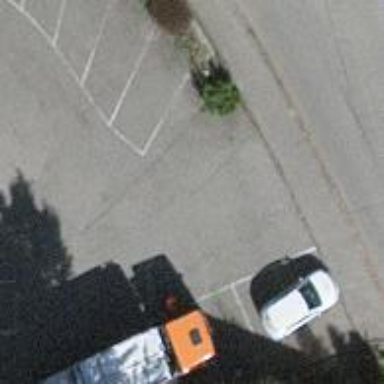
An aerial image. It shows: Road serving as parking aisle.